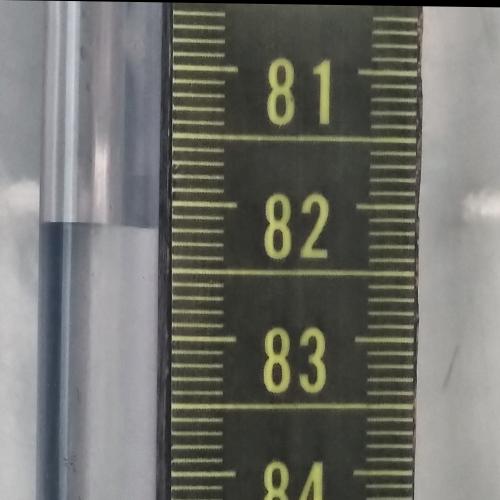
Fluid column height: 82.2 cm